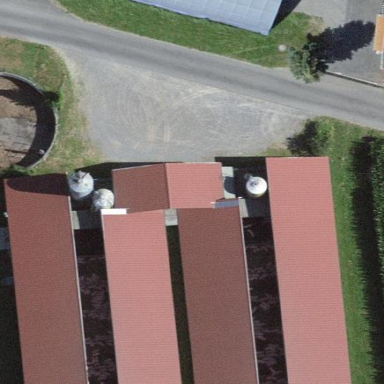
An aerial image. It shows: Farmyard area.